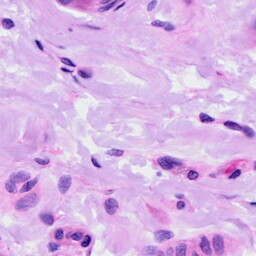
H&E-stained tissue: Ovarian